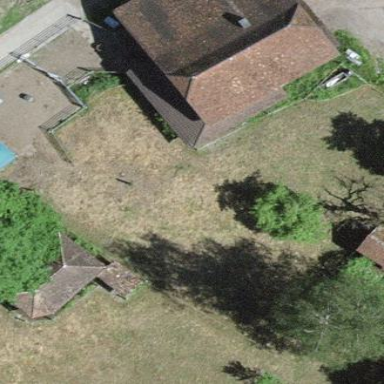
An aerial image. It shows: Barn.